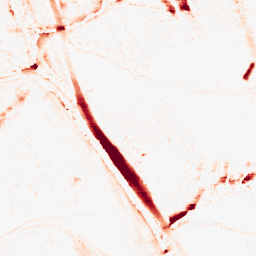
Category: morphological
Decomposition family: morphological_ellipse
Decomposition parameters: operation: opening
width: 10
height: 20
Upsampling method: sinc_blackman
Upsampling parameters: scale: 4
kernel_size: 8
Upsampling scale: 4